Question: I can't find a way to show all the months from Jan to Dec on a page using . I wanted to look something like this:

For each month I want to resize it to approx 250px
I tried this code and it doesn't resize the 'width to 250px':
'''
$('#calendarJan').fullCalendar({
editable: false,
events: 'ajax-calender.php?month=jan',
height: 50,
eventAfterRender: function(event, element, view) {
$(element).css('width','250px');
}
});
'''
HTML
'''
<div style='background-color:white; padding:5px;'>
<div id='calendarJan'></div>
<div id='calendarFeb'></div>
<div id='calendarMar'></div>
</div>
'''
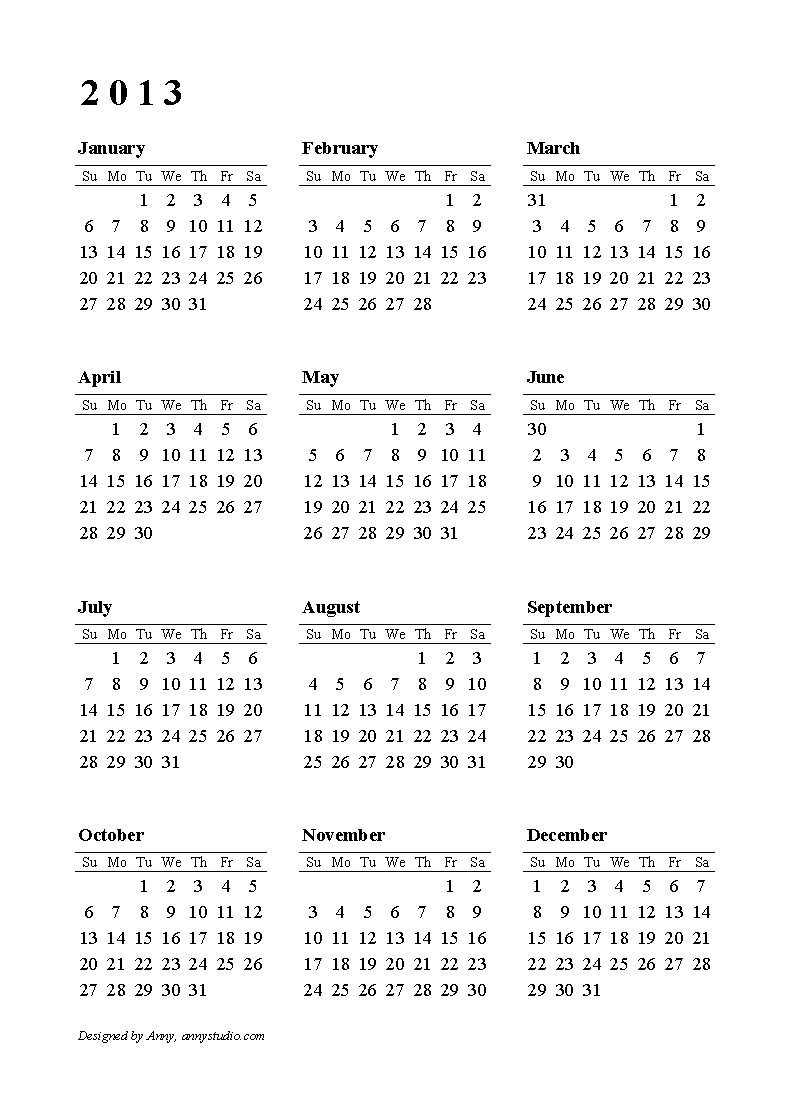
Answer: try setting the width of the div you're placing it in.. something like this:
'''
document.getElementById('calendarJan').setAttribute("style", "width: 250px");
'''